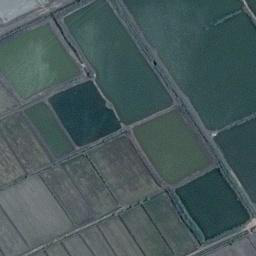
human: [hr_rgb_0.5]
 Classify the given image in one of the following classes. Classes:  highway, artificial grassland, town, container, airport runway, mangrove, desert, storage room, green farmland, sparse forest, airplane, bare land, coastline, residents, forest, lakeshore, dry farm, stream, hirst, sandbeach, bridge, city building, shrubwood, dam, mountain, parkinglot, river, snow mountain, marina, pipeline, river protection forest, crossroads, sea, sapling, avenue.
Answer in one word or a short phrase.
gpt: green farmland